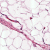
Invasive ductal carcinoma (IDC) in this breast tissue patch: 0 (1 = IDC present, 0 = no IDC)